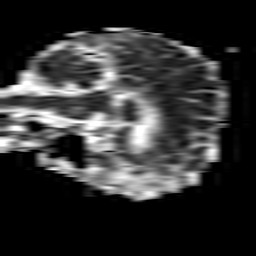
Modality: ADC
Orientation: sagittal
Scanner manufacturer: philips
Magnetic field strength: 1.5 T
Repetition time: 3.534 s
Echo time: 0.06922 s